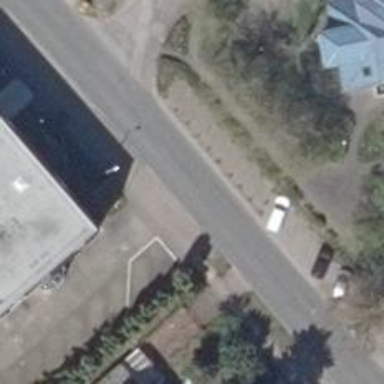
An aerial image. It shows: Tertiary road with asphalt surface. There is diagonal street side parking on the right lane.